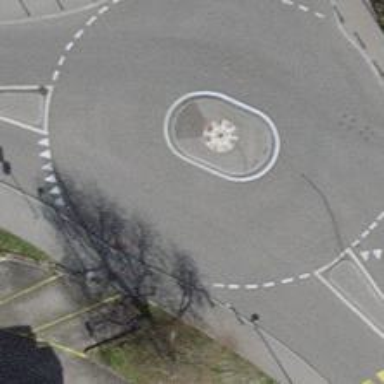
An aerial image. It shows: Secondary road leading to roundabout.